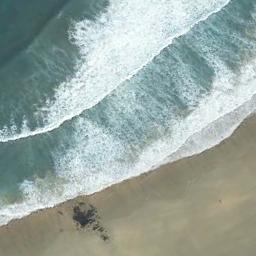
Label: beach